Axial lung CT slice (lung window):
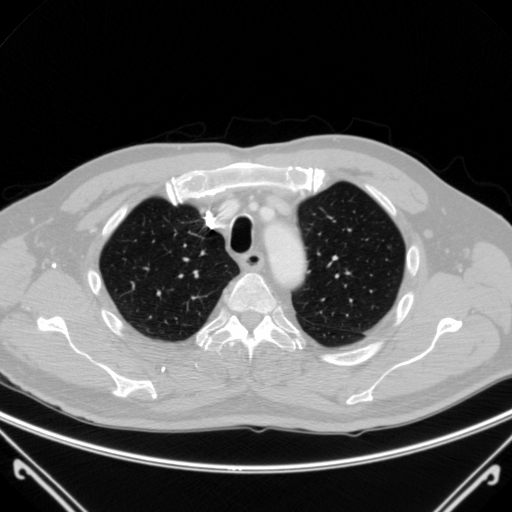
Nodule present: no